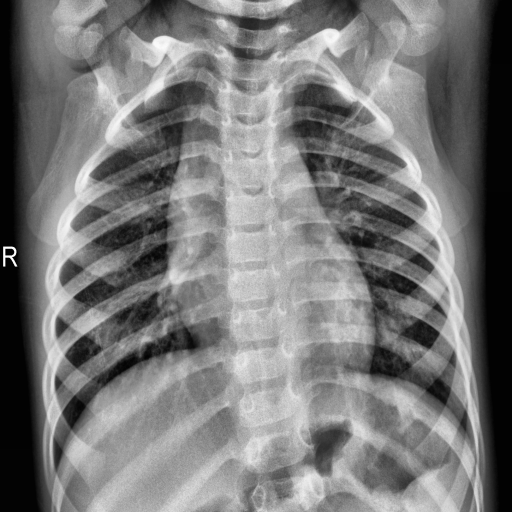
Finding: NORMAL